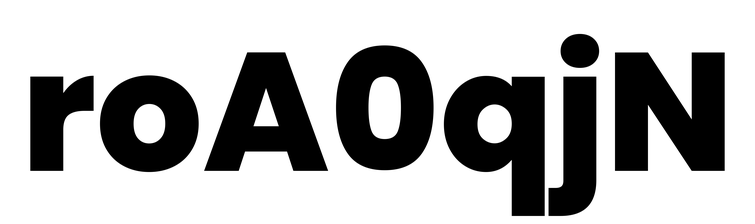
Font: Poppins-ExtraBold